Question: I am trying to create an oval/circle inside a rectangle. I am trying to do this on canvas for a bitmap image. Here is my code:
'''
int x = (int) (midpoint.x*xRatio);
int y = (int) (midpoint.y*yRatio);
int radius = (int) (distance/2);
int left = x - radius;
int right = x + radius;
int top = y - radius;
canvas.drawRect(left, top, right, bottom, paint);
'''
Now i want to create an oval/circle inside this rectangle. I tried this and been trying for hours cant get it to work:
'''
RectF ovalBounds = new RectF();
//ovalBounds.set(x, y, (right - left)/2, (bottom-top)/2);
ovalBounds.set(x, y-radius, radius * 2, radius * 2);
canvas.drawOval(ovalBounds, paint);
'''
Can someone please help me figure this out?
Here is visual to help what i am trying to achieve:

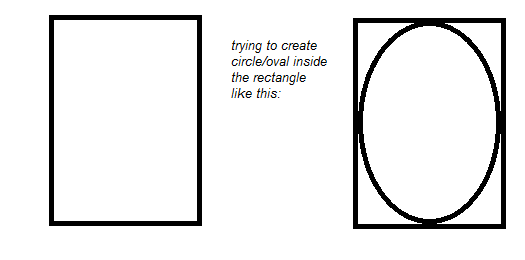
Answer: You should use the same bounds than you used for drawing the rectangle:
'''
RectF rect = new RectF(left, top, right, bottom);
canvas.drawRect(rect, paint);
canvas.drawOval(rect, paint);
'''